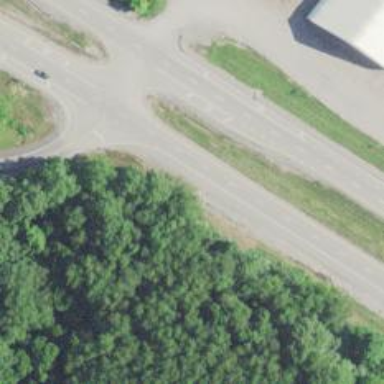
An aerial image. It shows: This image shows trunk highway that functions as expressway.